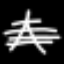
Label: The Eiffel Tower